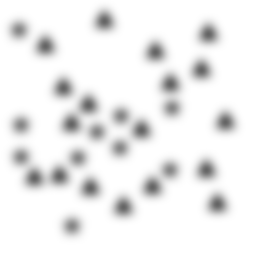
Squares: 0
Triangles: 18
Stars: 10
Total shapes: 28